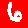
Digit: 6